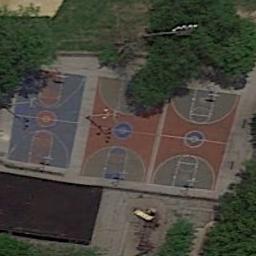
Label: basketball_court